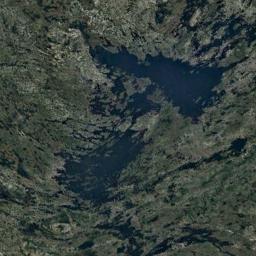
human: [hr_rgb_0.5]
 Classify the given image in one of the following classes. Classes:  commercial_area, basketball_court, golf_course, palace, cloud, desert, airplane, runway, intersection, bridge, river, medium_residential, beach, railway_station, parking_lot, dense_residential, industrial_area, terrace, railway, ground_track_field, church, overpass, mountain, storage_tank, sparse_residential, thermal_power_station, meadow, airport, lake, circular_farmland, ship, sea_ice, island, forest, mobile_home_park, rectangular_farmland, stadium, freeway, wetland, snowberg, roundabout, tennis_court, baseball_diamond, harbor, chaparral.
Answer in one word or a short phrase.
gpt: lake